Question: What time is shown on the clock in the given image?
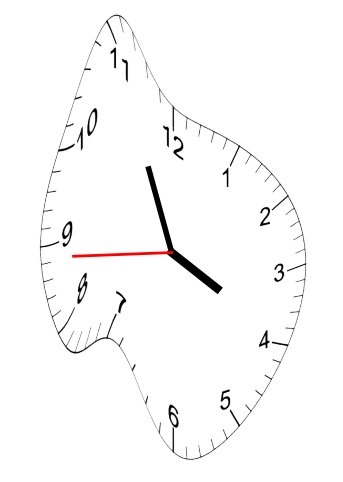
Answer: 03:55:44